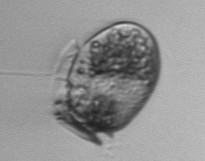
Label: Dinophysis_acuminata